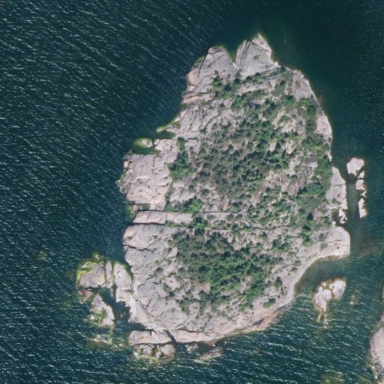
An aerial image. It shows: Island with natural coastline.